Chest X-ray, AP view. Patient: 73 years old, sex F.
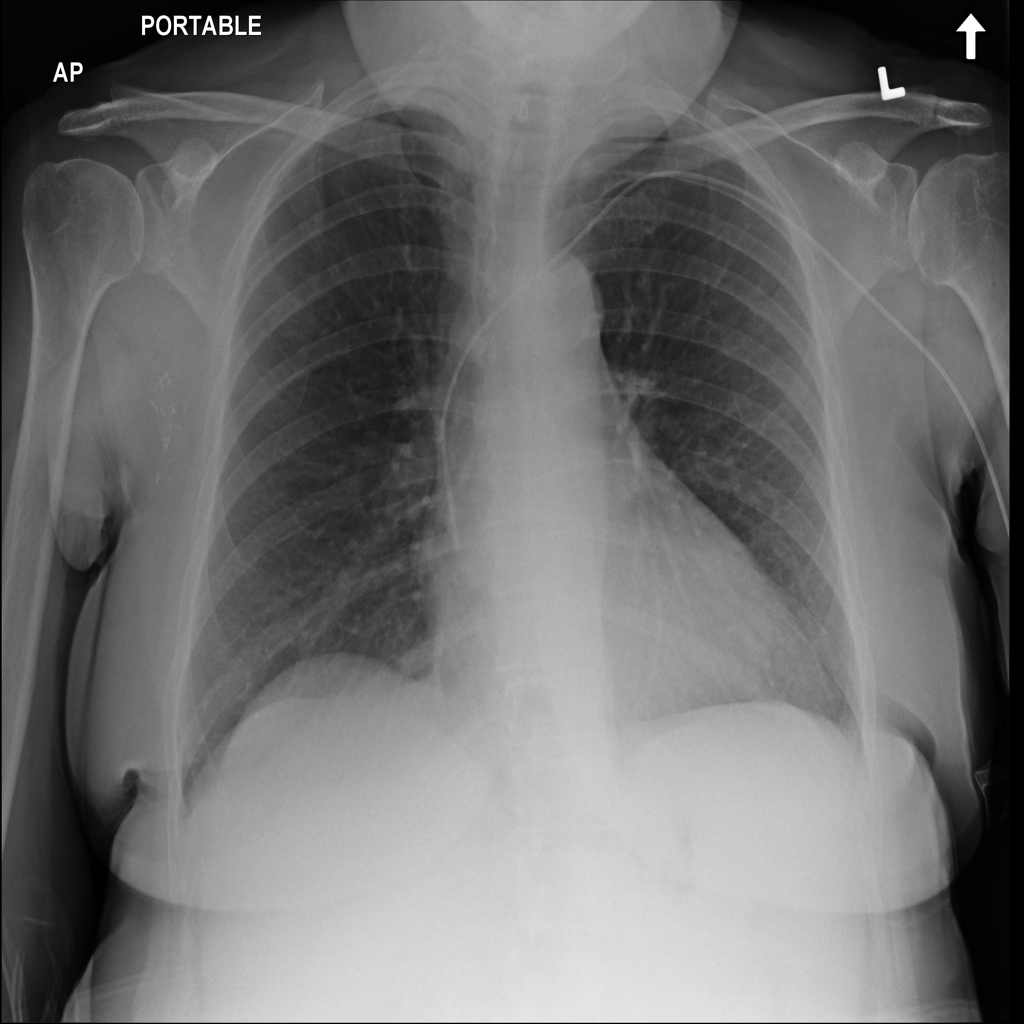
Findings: No Finding